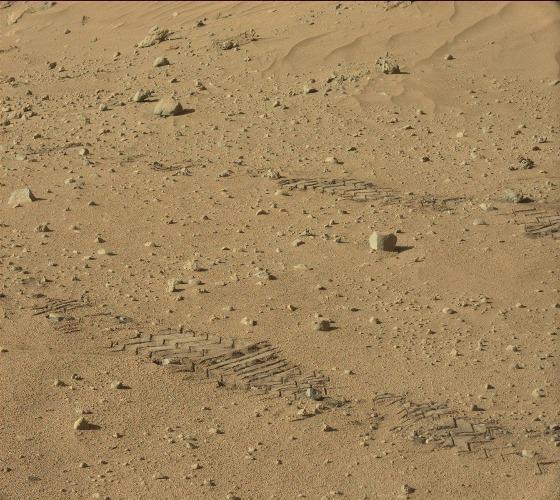
Terrain classes present: Gravel / Sand / Soil, Rock, Shadow, Track